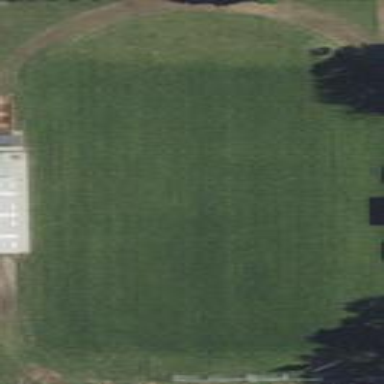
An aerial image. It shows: Soccer pitch for leisureland activities.